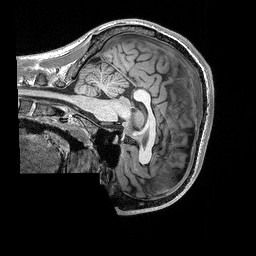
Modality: T1w
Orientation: sagittal
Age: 24
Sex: male
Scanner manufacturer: siemens
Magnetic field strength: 3 T
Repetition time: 2.3 s
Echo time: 0.00298 s